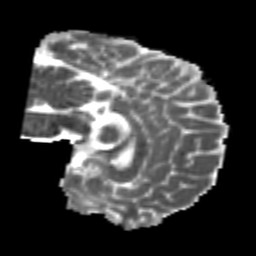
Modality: MD
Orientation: sagittal
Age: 24
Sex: male
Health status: healthy
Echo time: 0.074 s